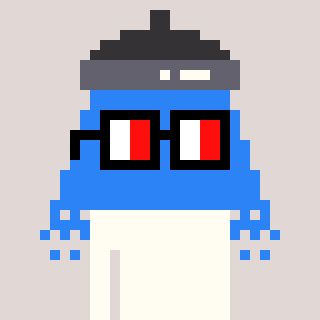
a pixel art character with square glasses with black frames and red eyes, a shower-shaped head and a magenta-colored body on a warm background